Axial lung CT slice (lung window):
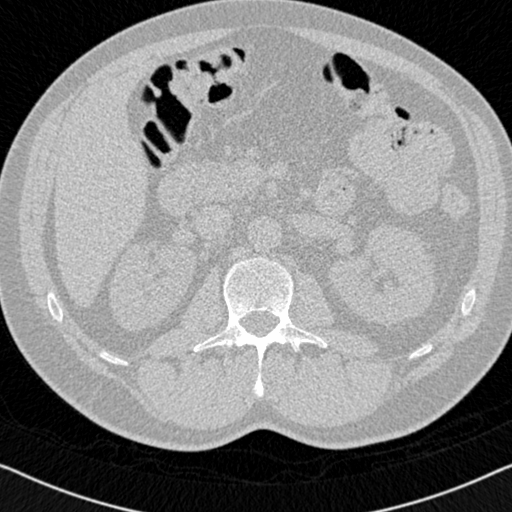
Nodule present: no